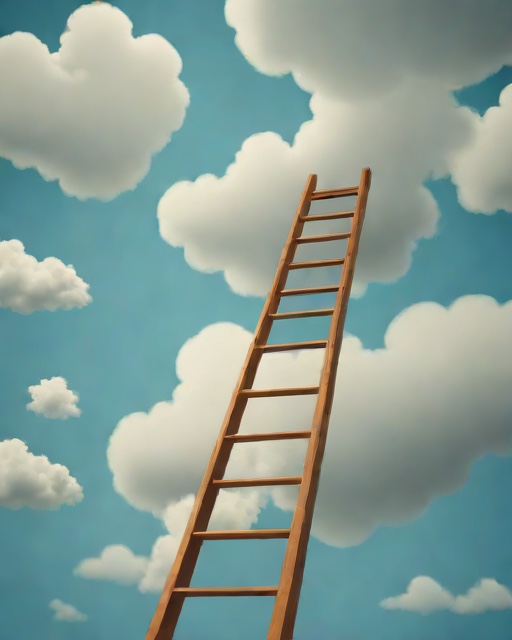
Category: Graduation